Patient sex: F
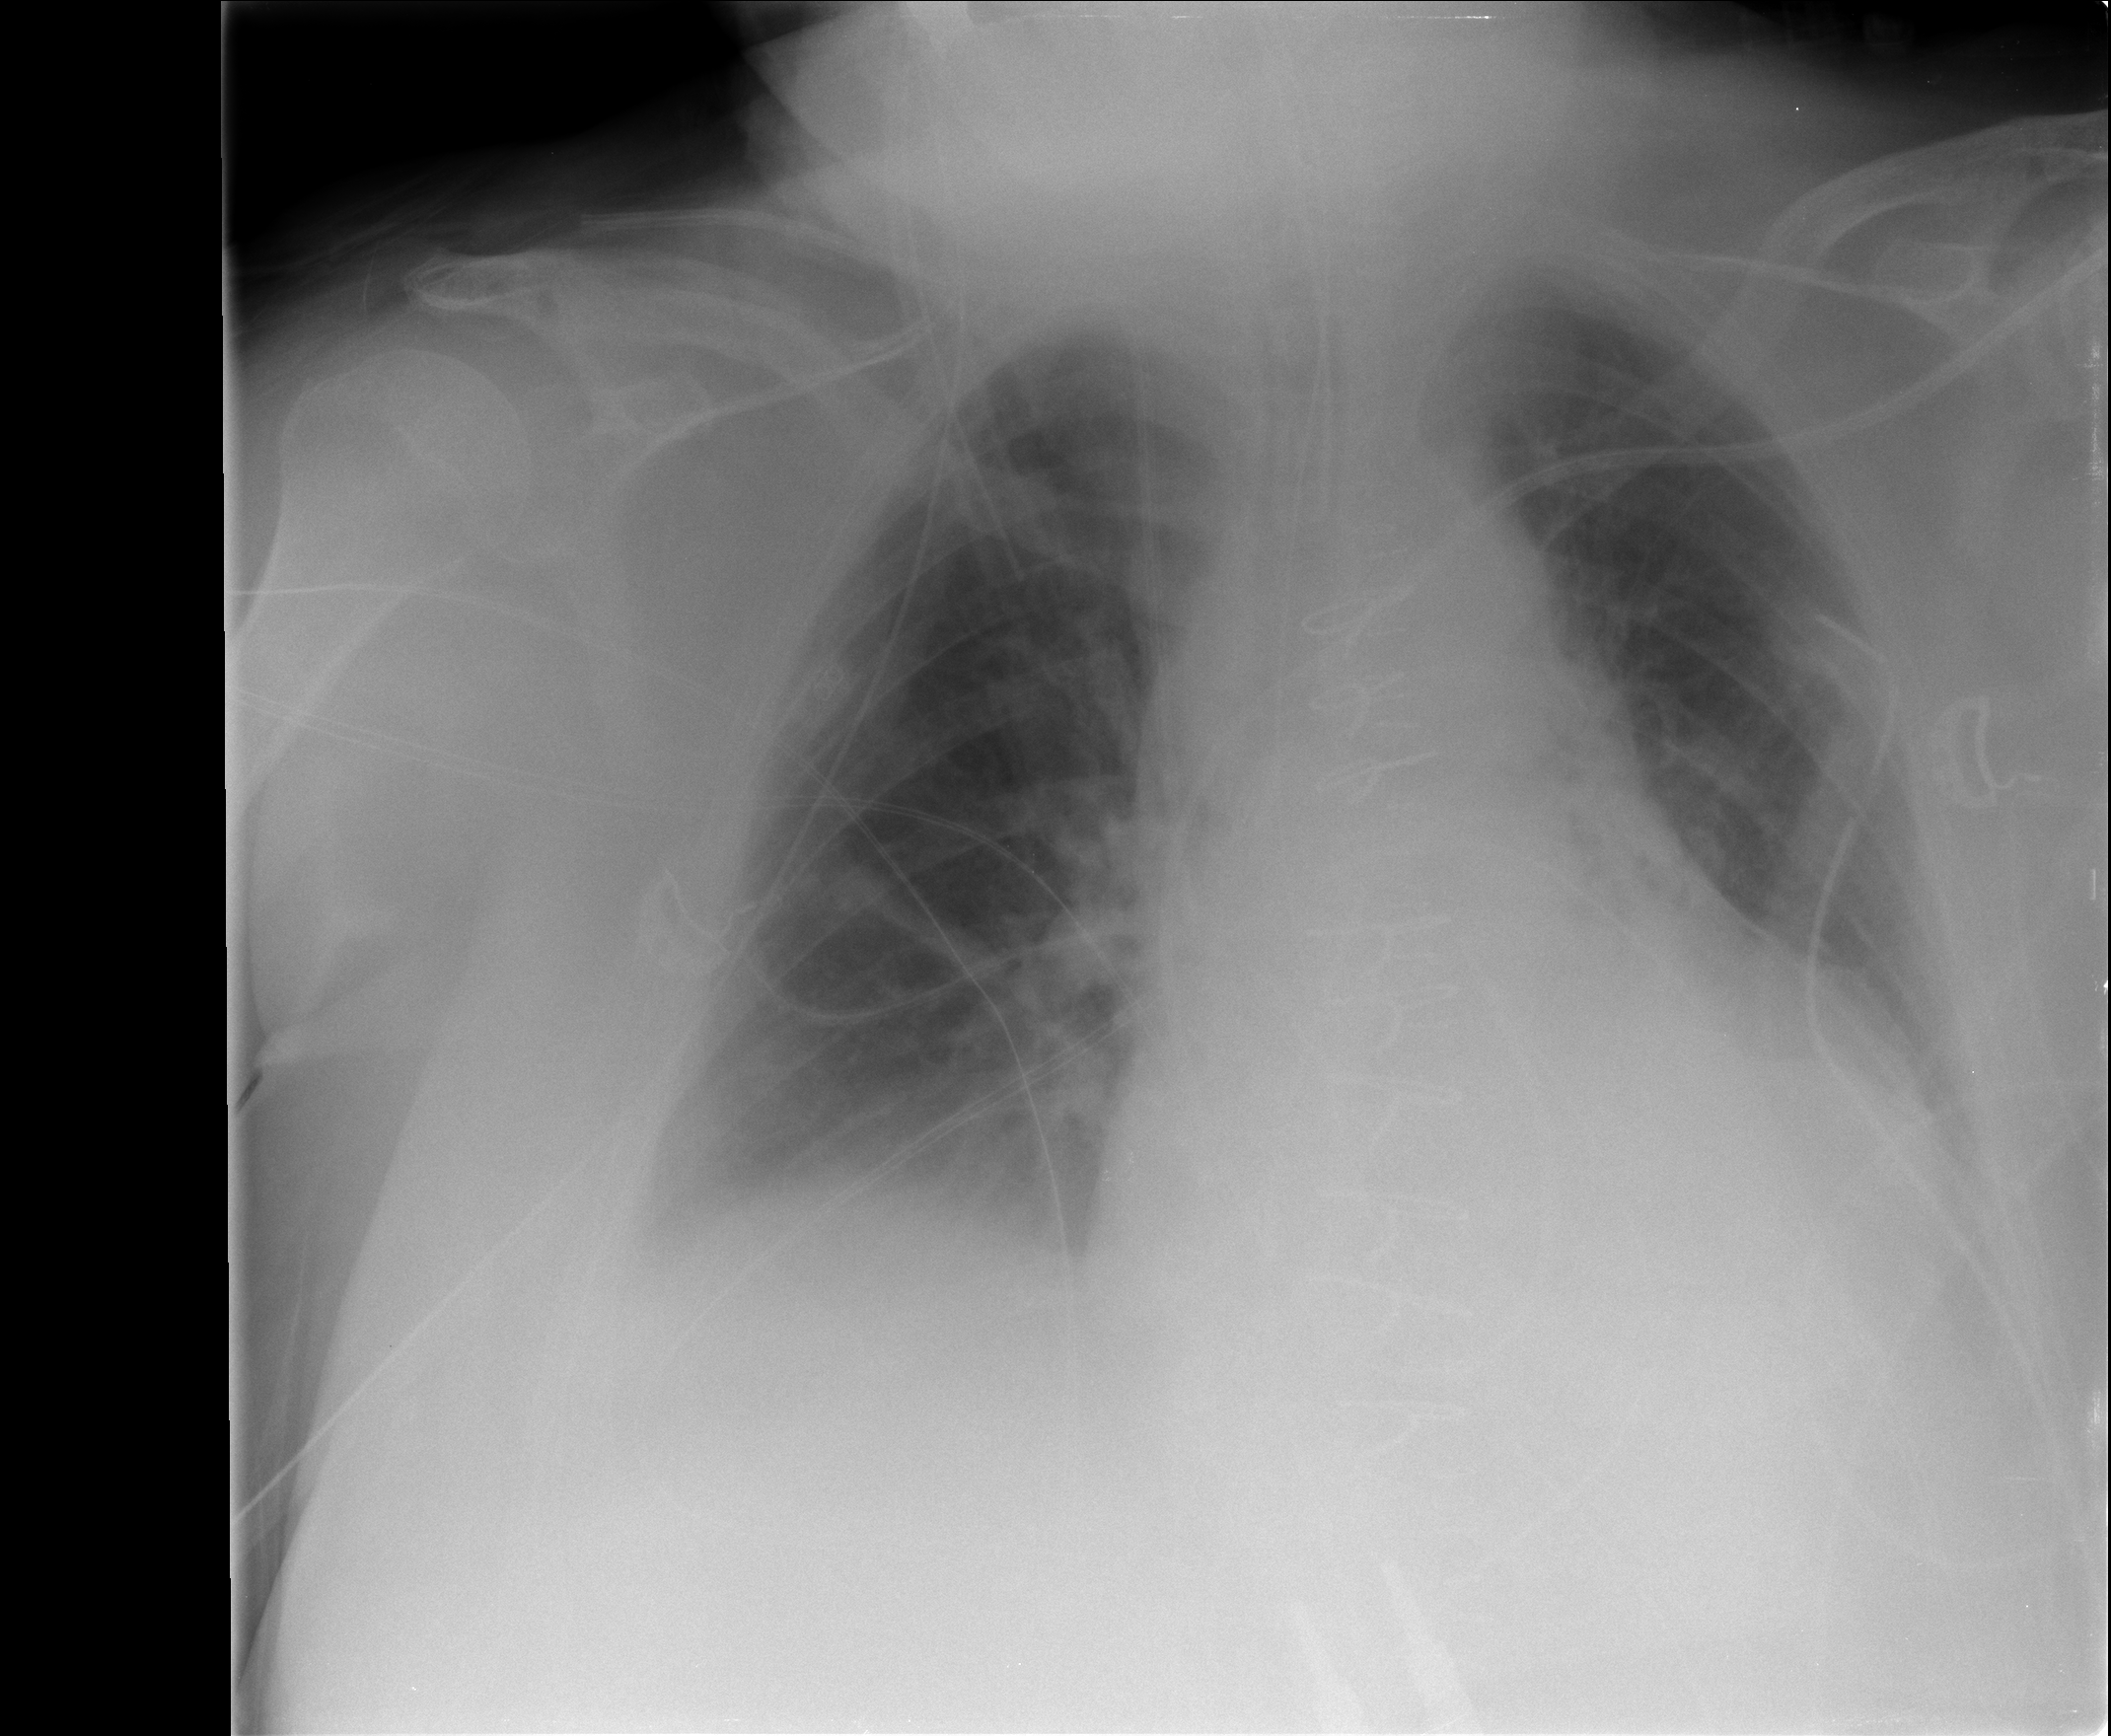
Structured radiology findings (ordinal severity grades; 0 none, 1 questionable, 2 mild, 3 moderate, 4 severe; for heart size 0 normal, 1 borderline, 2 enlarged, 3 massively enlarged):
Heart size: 2
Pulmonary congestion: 2
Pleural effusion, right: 2
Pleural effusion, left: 2
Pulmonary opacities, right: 0
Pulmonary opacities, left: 0
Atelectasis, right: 2
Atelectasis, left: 2